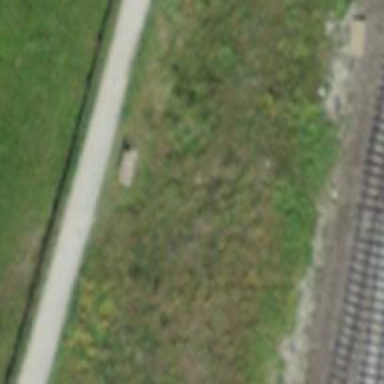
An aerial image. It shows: Bench for seating.